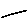
Label: line